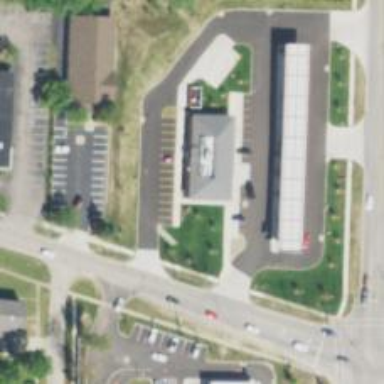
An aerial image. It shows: Convenience shop.